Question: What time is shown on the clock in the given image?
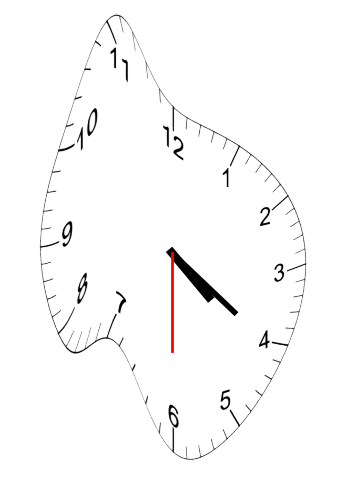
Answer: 04:20:30